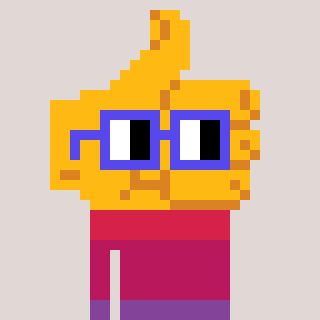
a pixel art character with square blue glasses, a thumbsup-shaped head and a darkpink-colored body on a warm background